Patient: sex F, age 66
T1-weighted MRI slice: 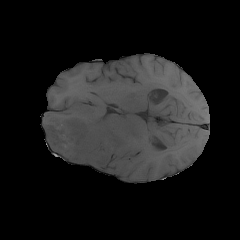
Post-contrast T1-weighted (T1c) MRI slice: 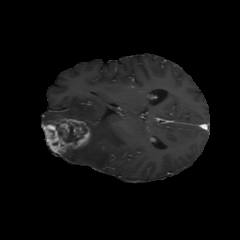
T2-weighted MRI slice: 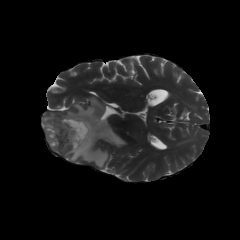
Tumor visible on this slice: yes
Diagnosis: Glioblastoma, IDH-wildtype
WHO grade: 4